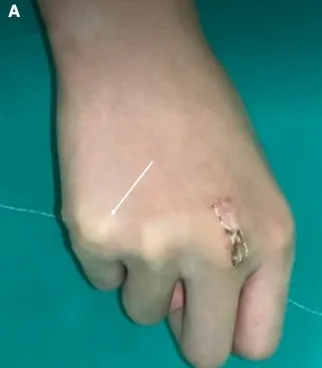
(A) A temporary radial-side dislocation of the right fifth extensor tendon after sagittal band reconstruction of the third finger.
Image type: radiology (x_ray)